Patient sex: M
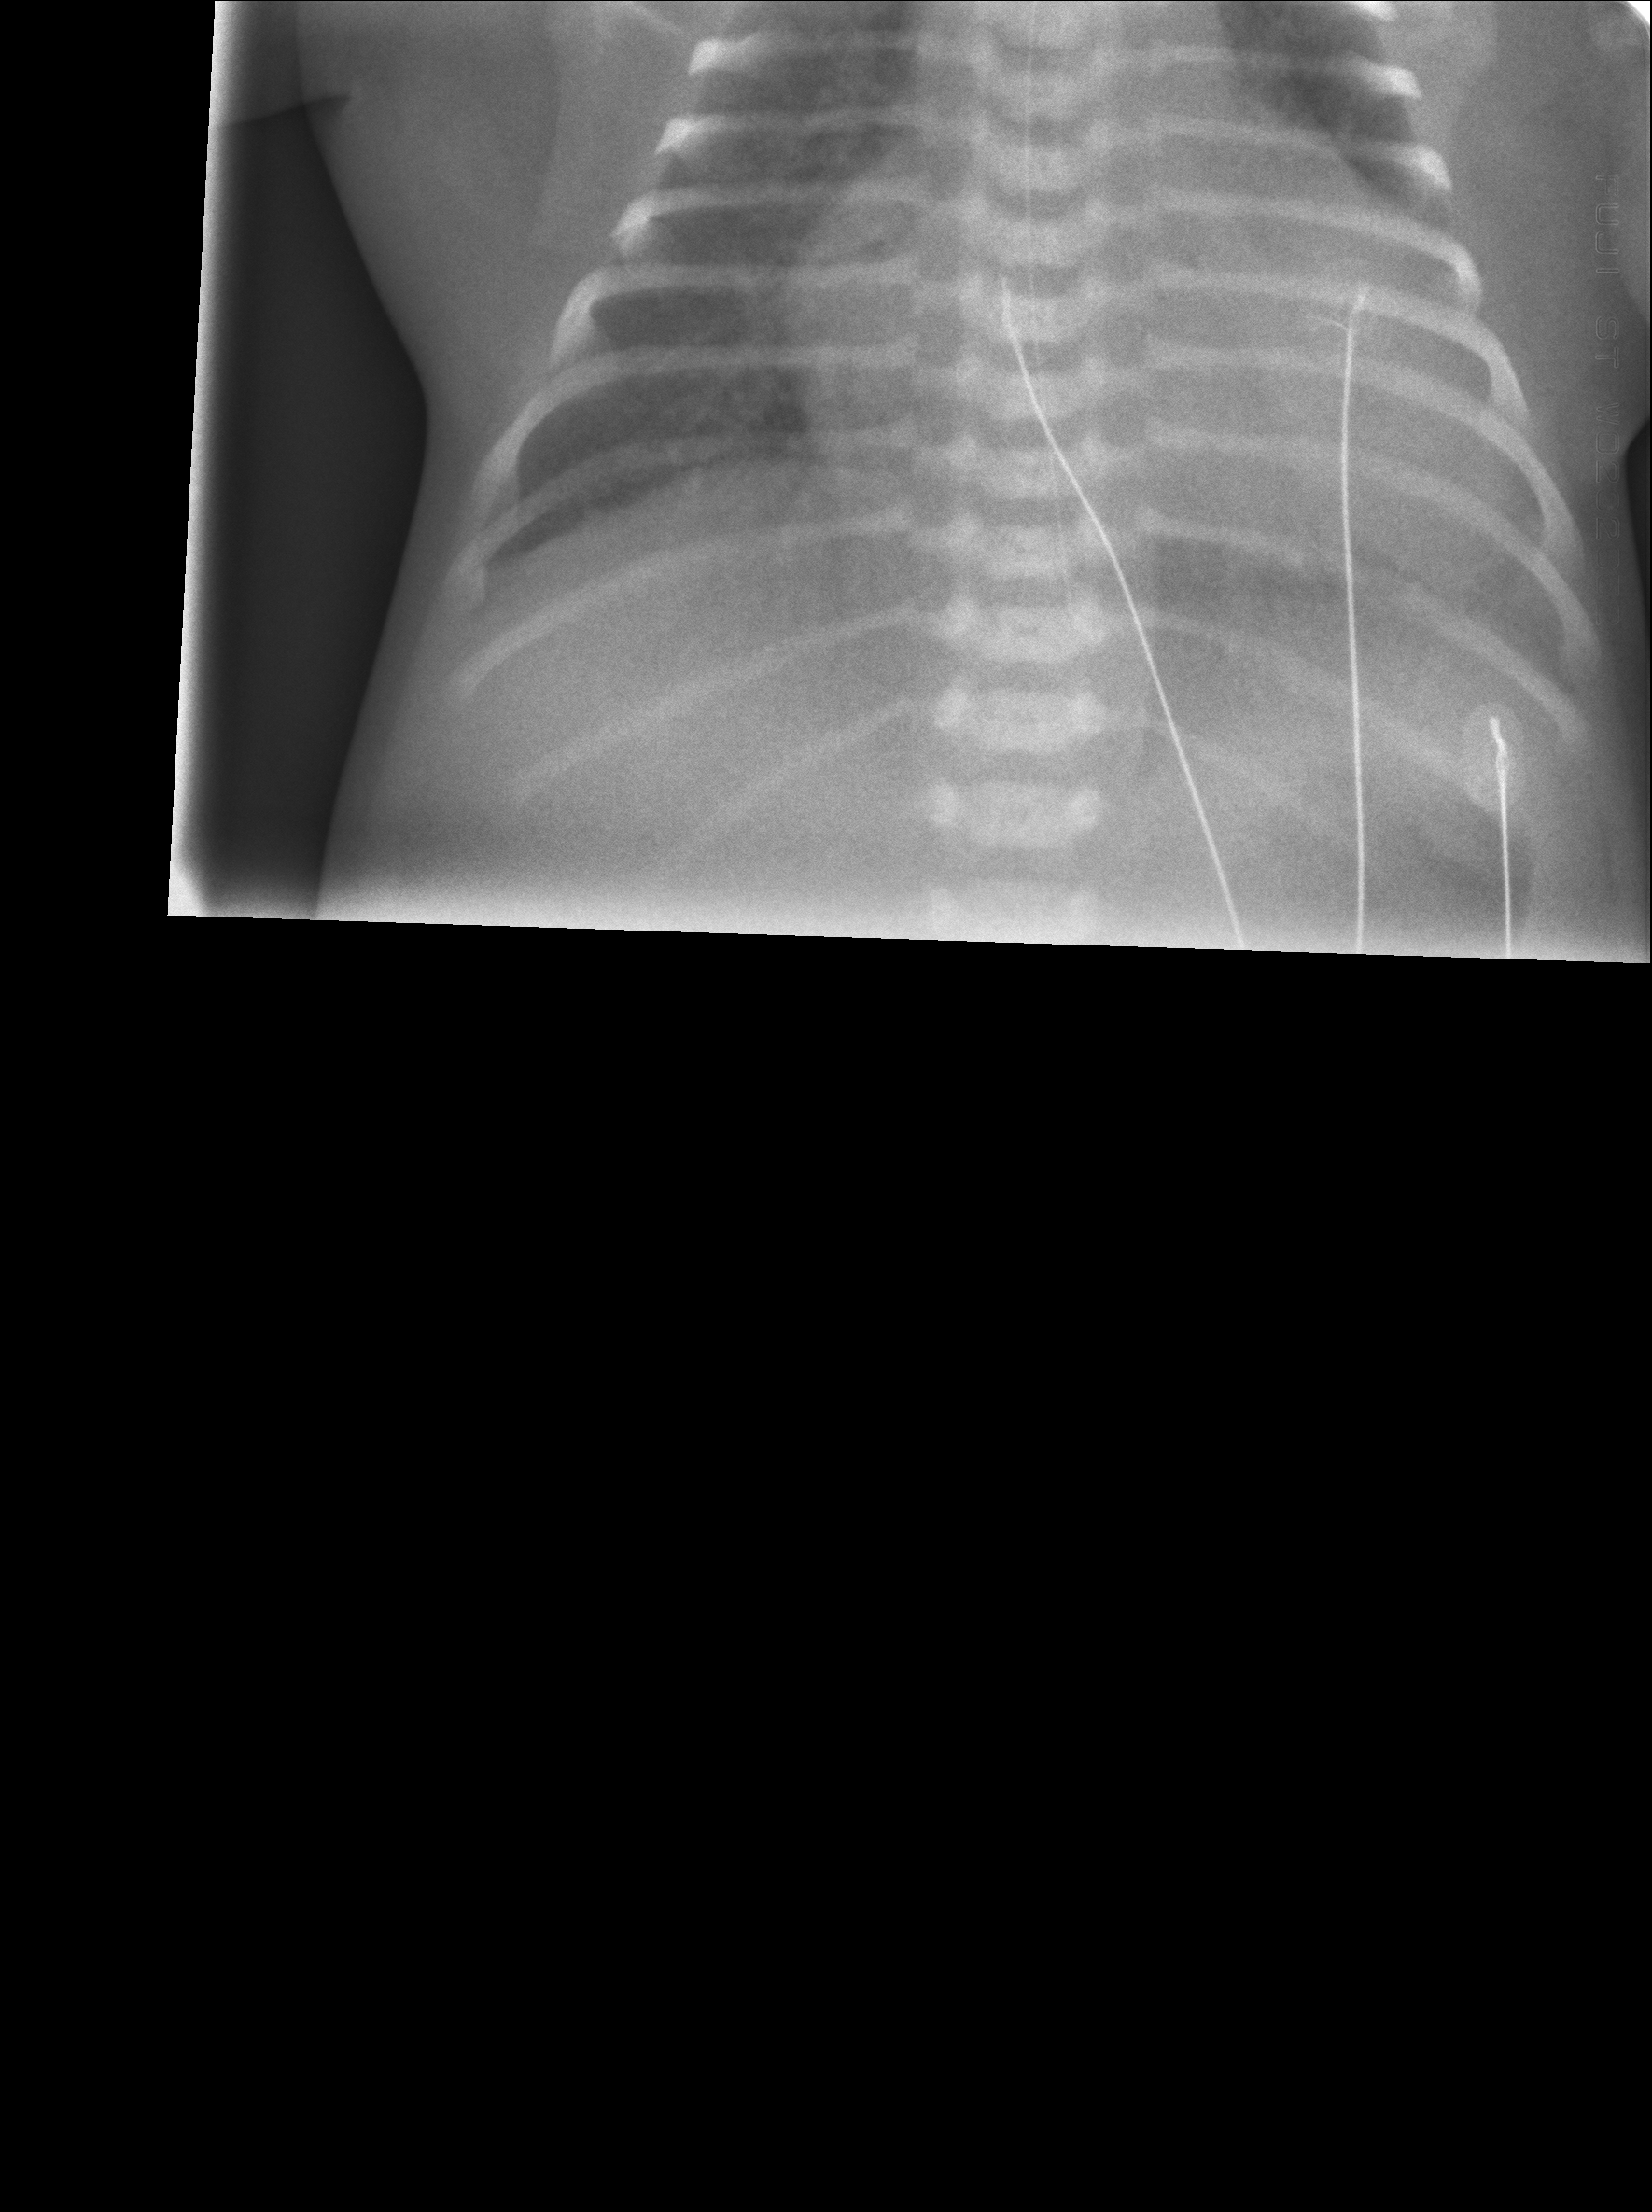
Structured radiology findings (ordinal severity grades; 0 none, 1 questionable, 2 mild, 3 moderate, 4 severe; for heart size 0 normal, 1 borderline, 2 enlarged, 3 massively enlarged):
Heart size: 2
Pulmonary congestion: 0
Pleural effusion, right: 0
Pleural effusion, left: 0
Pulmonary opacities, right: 0
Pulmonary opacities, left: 0
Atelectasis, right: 0
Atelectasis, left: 2